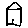
Label: house